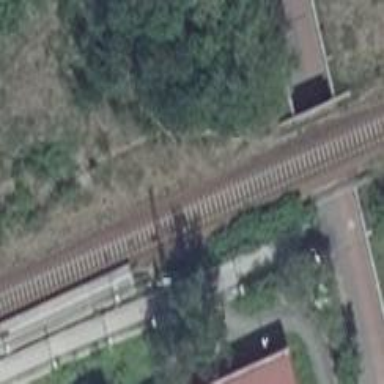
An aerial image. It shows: Railway signal.